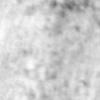
Label: no_change